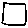
Label: square